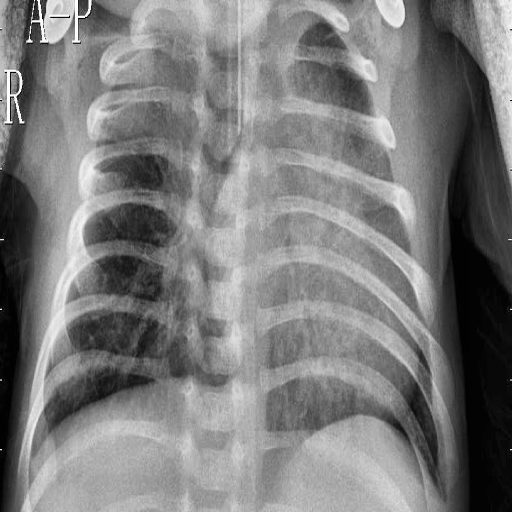
Finding: PNEUMONIA